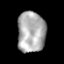
Tissue: prostate
Cell type: Epithelial cells
Senescence score: 0.3417
Nuclear area (px): 1120
Mean DAPI intensity: 172.175